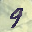
Label: 9